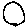
Label: circle